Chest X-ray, PA view. Patient: 53 years old, sex M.
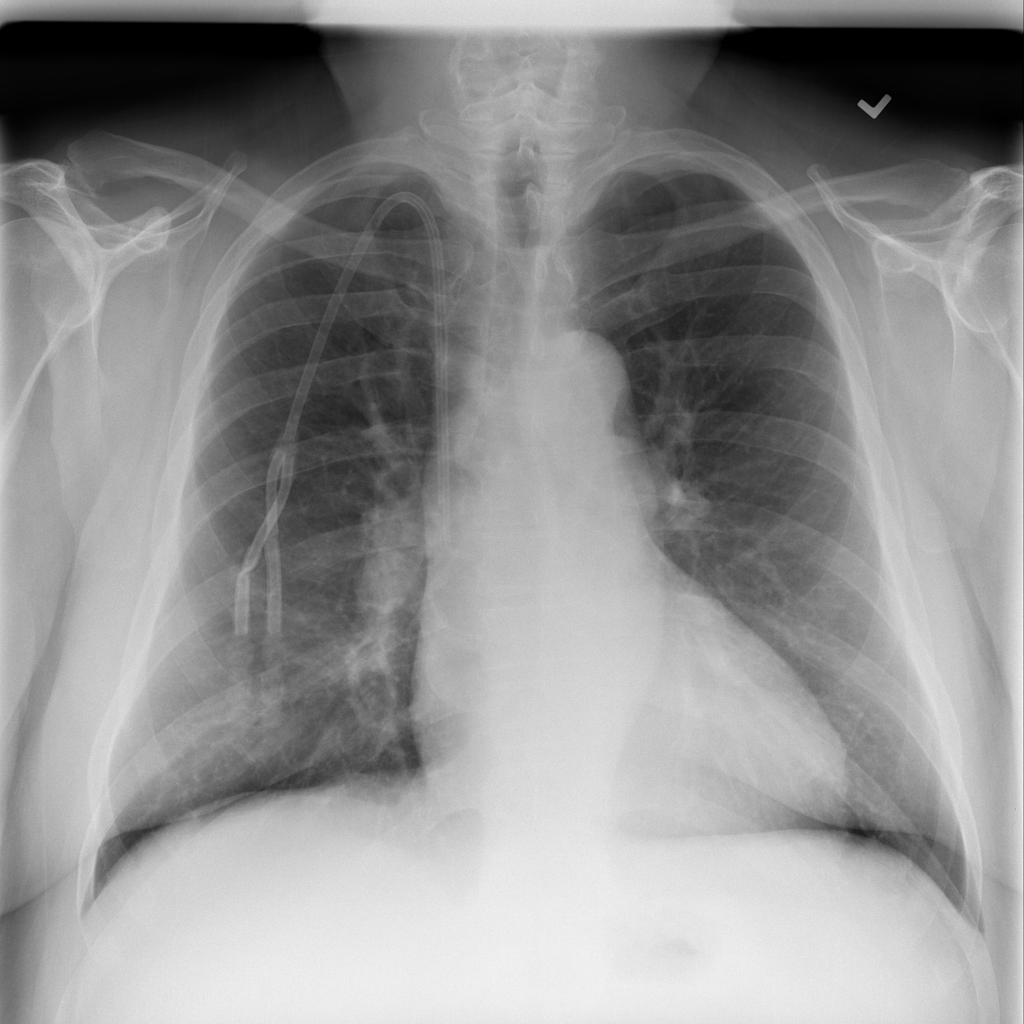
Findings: No Finding